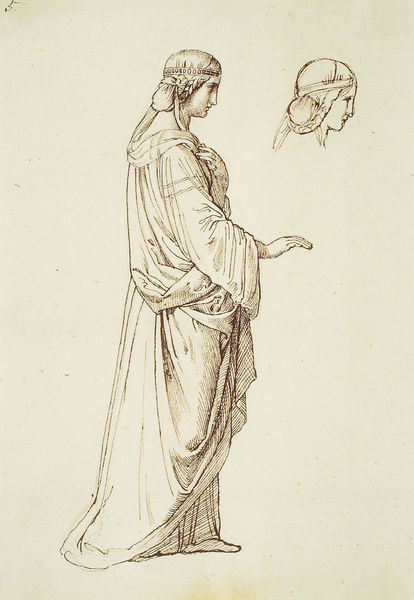
Titel: Siegfrieds und Kriemhilds Verlobung
Künstler: Julius Schnorr von Carolsfeld
Schlagwörter: fuß, hand, kopf, umhang, braun, frau, frisur, geste, mund, nase, profil, skizze, zeichnung, augen, falten, knoten, portrait, porträt, figur, gewand, haare, stehend, kind, rechts, füße, studie, haarband, zopf, flechten, tusche, linear, entwurf, studien, üppig, antik, toga, griechisch, kopfschmuck, blei, flecht, wallend, beschwichtigen, äfaltenwurf